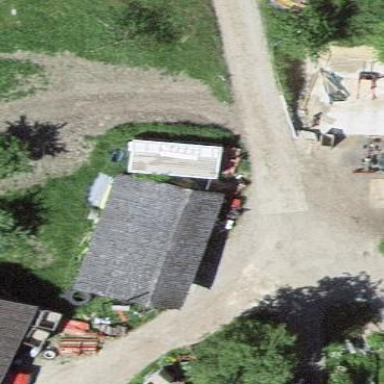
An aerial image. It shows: Rural barn.